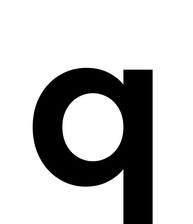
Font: Poppins-SemiBold